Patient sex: F
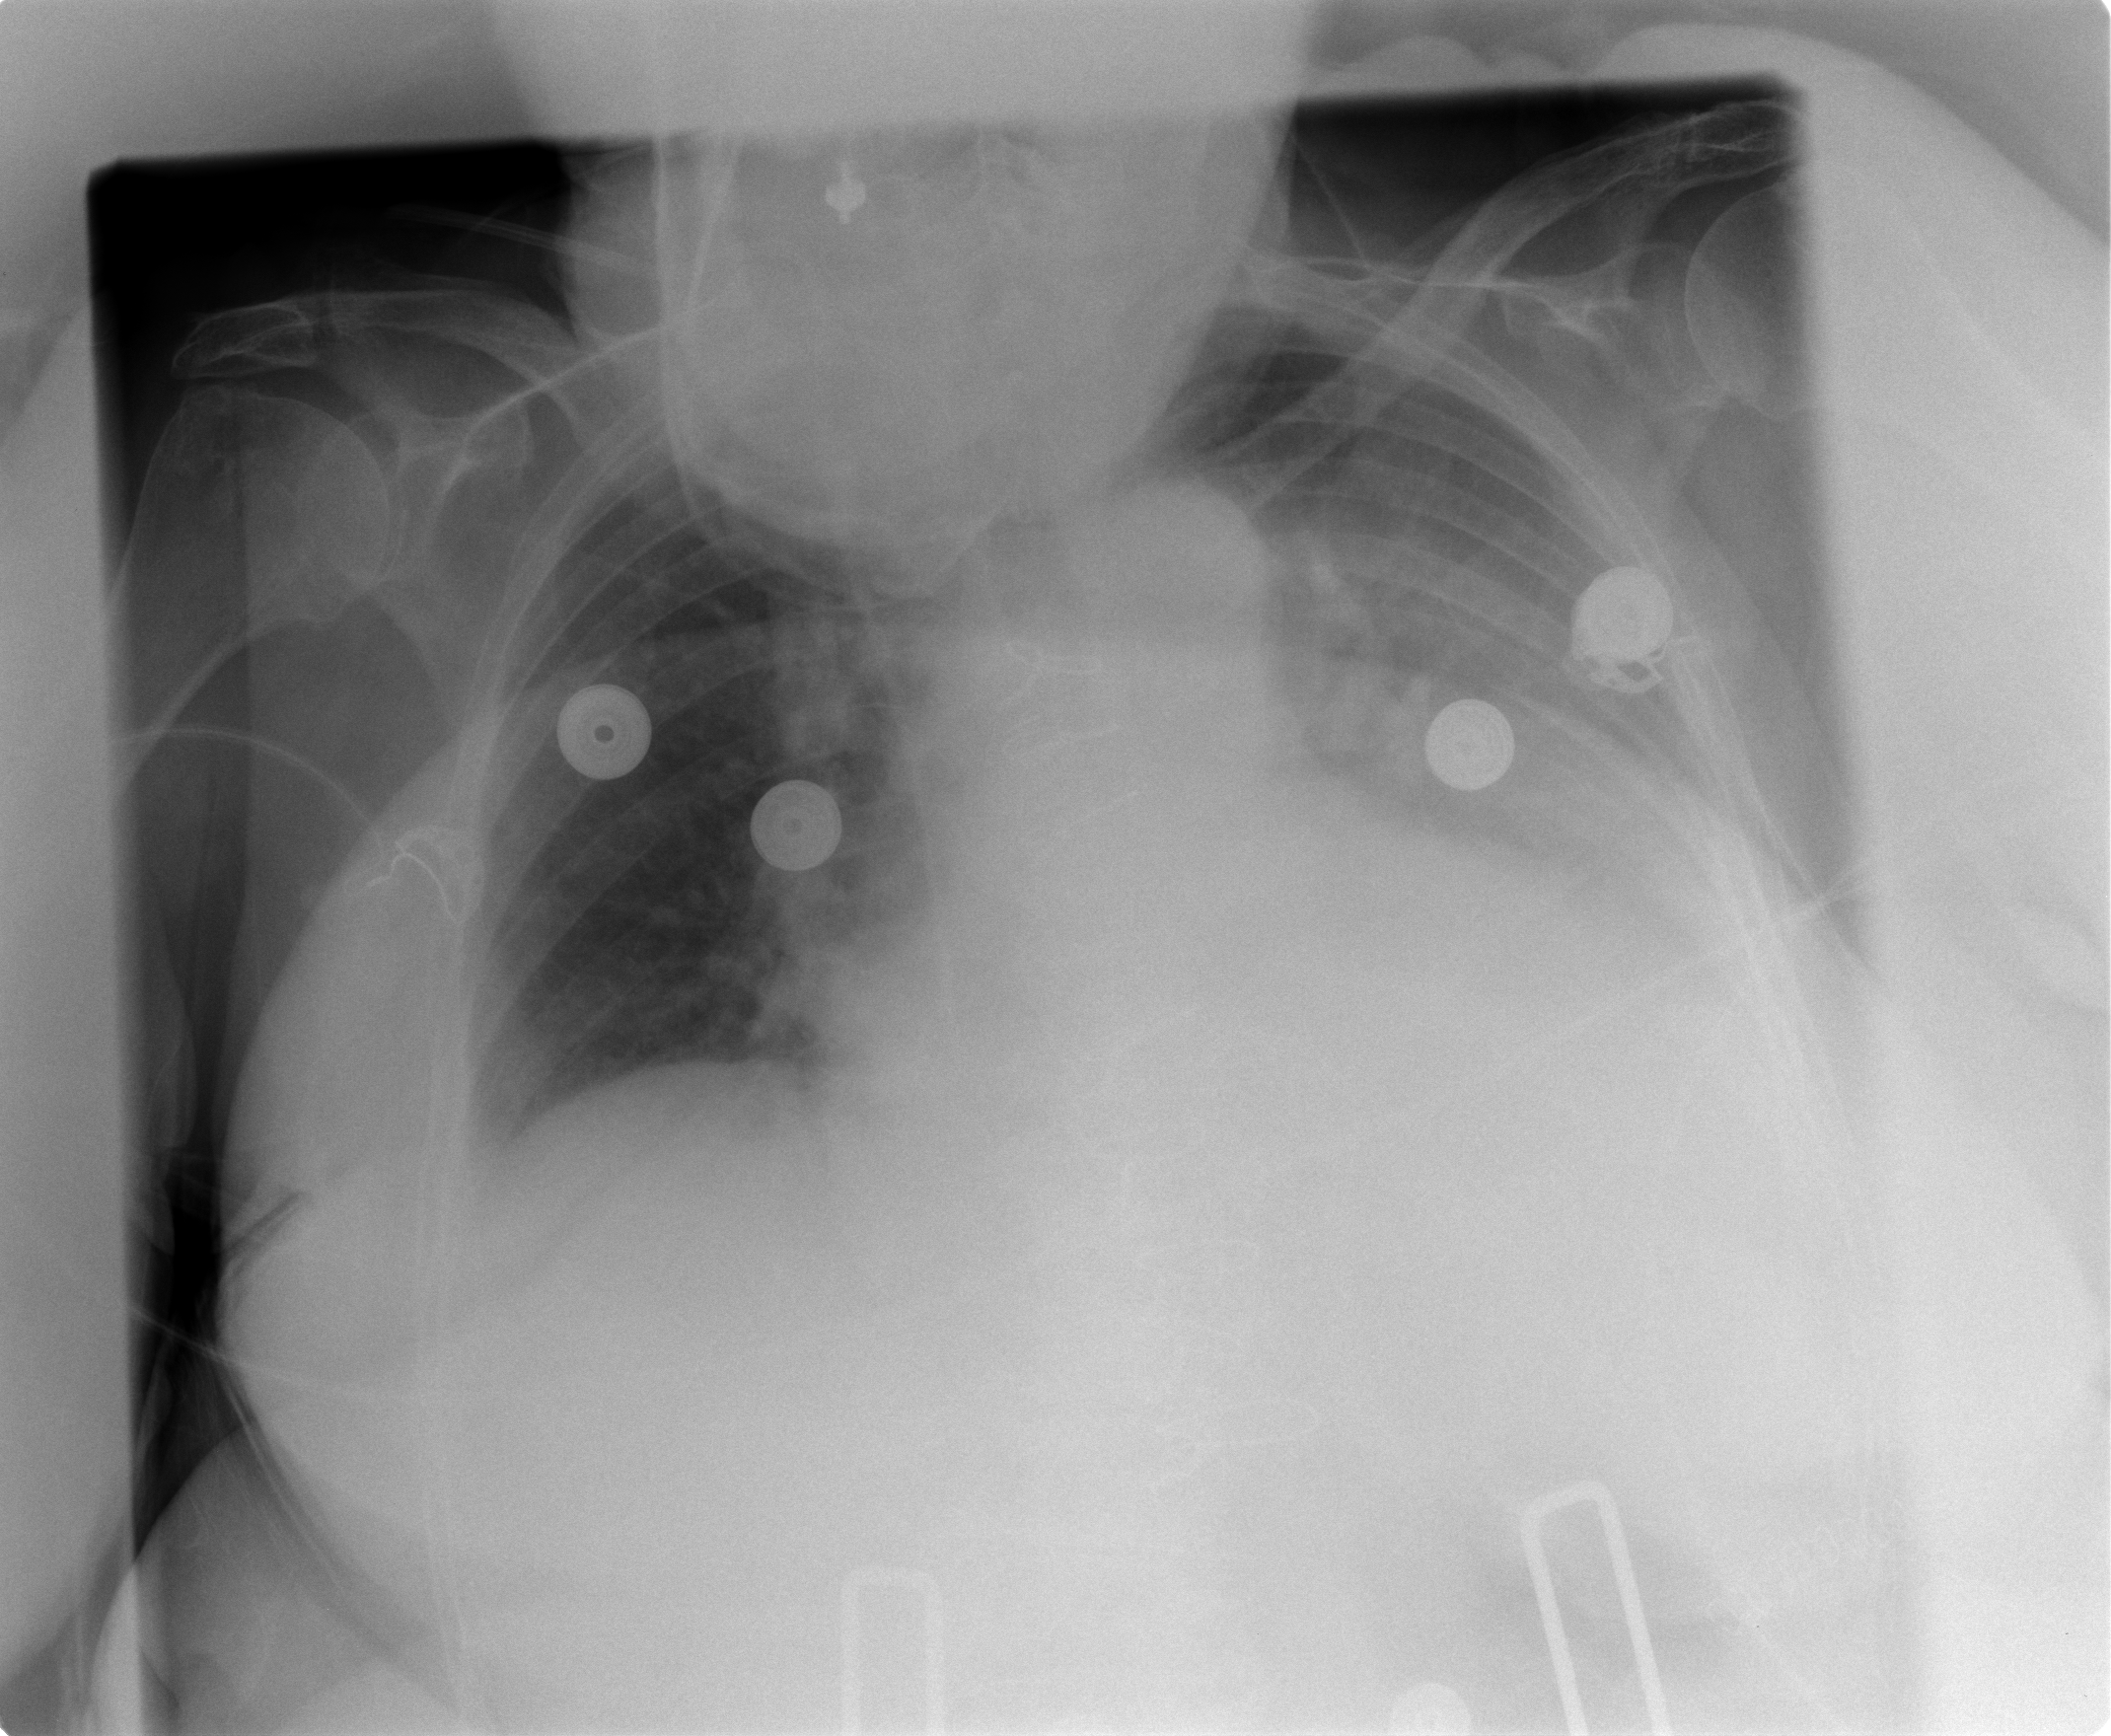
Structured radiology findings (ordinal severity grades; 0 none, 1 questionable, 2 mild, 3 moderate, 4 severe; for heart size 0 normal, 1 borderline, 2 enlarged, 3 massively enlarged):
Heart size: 2
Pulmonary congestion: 2
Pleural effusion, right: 0
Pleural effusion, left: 3
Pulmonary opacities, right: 0
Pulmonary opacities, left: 0
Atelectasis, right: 2
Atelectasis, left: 3